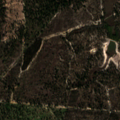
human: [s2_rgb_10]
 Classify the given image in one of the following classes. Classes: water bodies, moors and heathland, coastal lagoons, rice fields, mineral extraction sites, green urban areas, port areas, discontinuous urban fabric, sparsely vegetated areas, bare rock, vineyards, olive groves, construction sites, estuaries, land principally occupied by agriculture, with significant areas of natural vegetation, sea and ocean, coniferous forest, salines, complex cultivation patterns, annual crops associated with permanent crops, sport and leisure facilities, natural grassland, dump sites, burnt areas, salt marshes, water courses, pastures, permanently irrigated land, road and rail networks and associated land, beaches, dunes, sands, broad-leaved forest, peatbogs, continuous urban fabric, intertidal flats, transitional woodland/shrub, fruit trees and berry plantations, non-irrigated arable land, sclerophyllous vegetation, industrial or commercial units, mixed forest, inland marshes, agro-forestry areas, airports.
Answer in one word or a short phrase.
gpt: agro-forestry areas, mixed forest